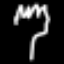
Label: fork